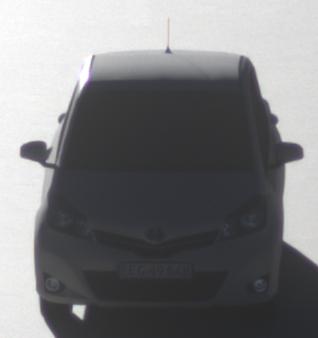
Make: Toyota
Model: Yaris 1.0
Detailed model: Yaris (XP9)
Model produced from: 2009/01
Model produced until: 2010/10
Doors: 3
Color: white
Road condition: dry road
Daytime: sunrise or sunset
Contrast: high contrast